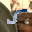
Label: 5